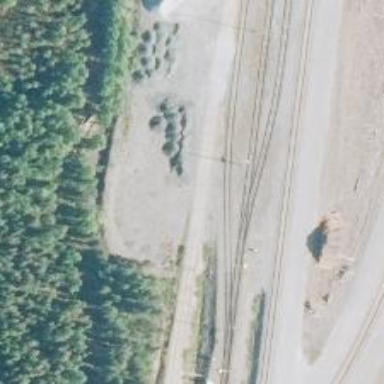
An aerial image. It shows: Railway siding with rails.